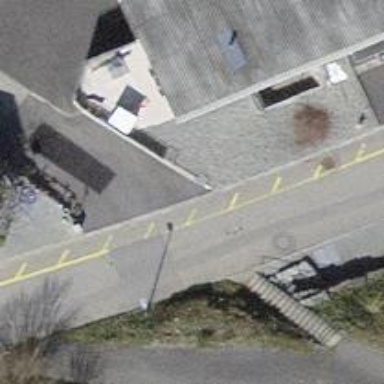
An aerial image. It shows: Road with steps.